Field crop: tomato
Growth stage: 1
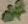
Species: solanum